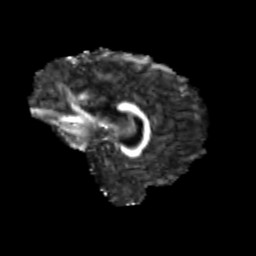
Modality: FA
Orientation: sagittal
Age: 24
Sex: female
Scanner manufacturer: siemens
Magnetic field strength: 3 T
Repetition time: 3.5 s
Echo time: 0.113 s